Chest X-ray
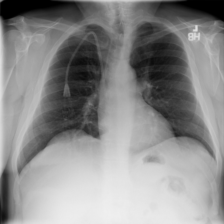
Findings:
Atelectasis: negative
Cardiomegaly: negative
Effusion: negative
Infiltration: negative
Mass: negative
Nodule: negative
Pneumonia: negative
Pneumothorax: negative
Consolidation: negative
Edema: negative
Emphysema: negative
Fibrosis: negative
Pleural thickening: negative
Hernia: negative